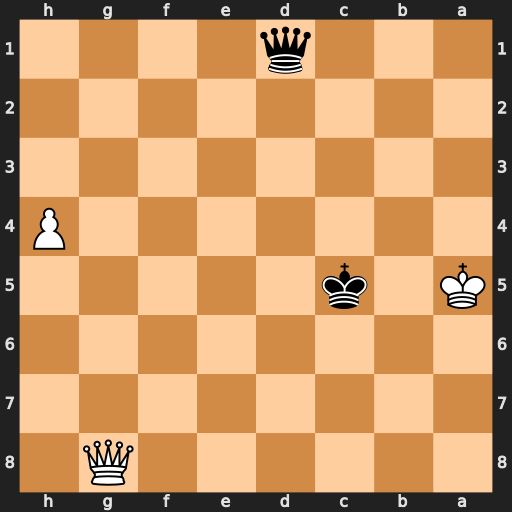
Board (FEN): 6Q1/8/8/K1k5/7P/8/8/3q4
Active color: b
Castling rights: -
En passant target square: -
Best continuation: Qa1+ Qa2 Qxa2#